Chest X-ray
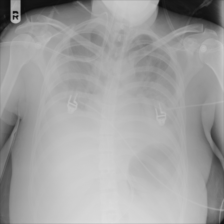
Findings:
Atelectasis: negative
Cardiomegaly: negative
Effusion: negative
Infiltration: negative
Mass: negative
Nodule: negative
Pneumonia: negative
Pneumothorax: negative
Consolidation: negative
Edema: negative
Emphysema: negative
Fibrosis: negative
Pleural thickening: negative
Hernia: negative